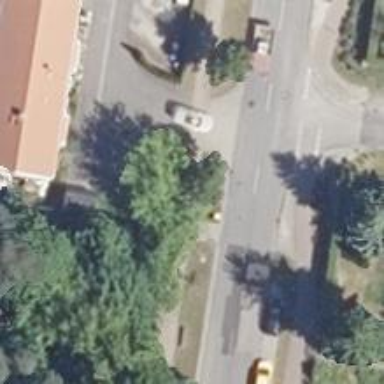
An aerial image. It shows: Uncontrolled road crossing.